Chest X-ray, PA view. Patient: 54 years old, sex F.
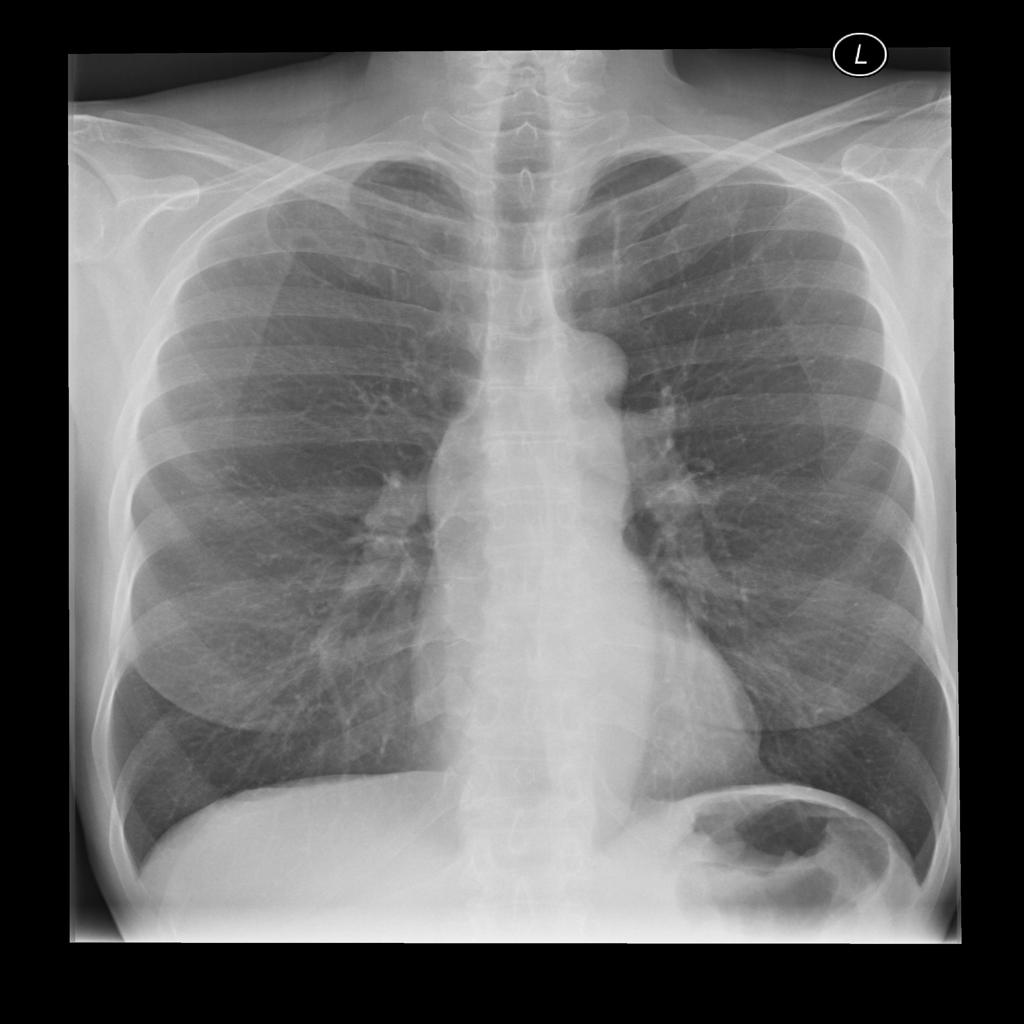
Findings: Infiltration